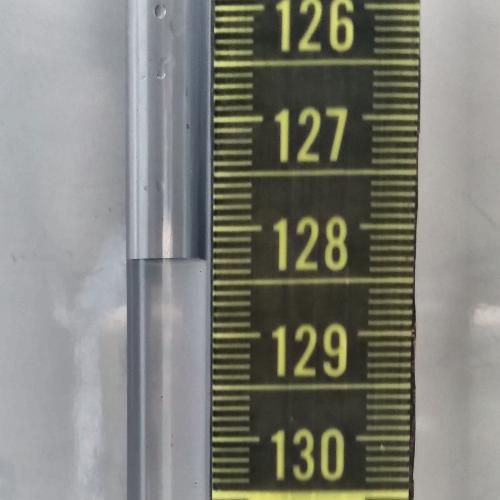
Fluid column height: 128.3 cm